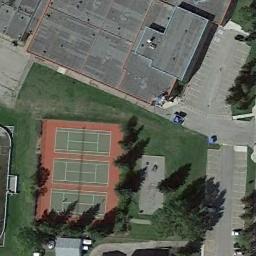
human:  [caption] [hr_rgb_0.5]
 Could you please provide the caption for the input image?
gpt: There are many trees near the tennis courts .

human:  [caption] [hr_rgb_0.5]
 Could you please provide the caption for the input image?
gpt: Next to the tennis court on the lawn are buildings and parking lots .

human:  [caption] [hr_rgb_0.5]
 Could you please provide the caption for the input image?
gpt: There is a swimming pool next to the tennis court .

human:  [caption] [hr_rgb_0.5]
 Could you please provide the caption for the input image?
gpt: The tennis court is on the grass next to some buildings and trees .

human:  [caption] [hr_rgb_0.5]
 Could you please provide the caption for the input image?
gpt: There are some green trees beside the tennis court .